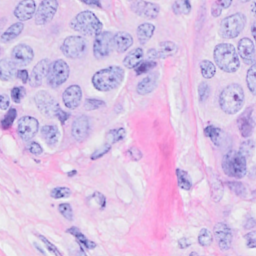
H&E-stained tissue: Breast